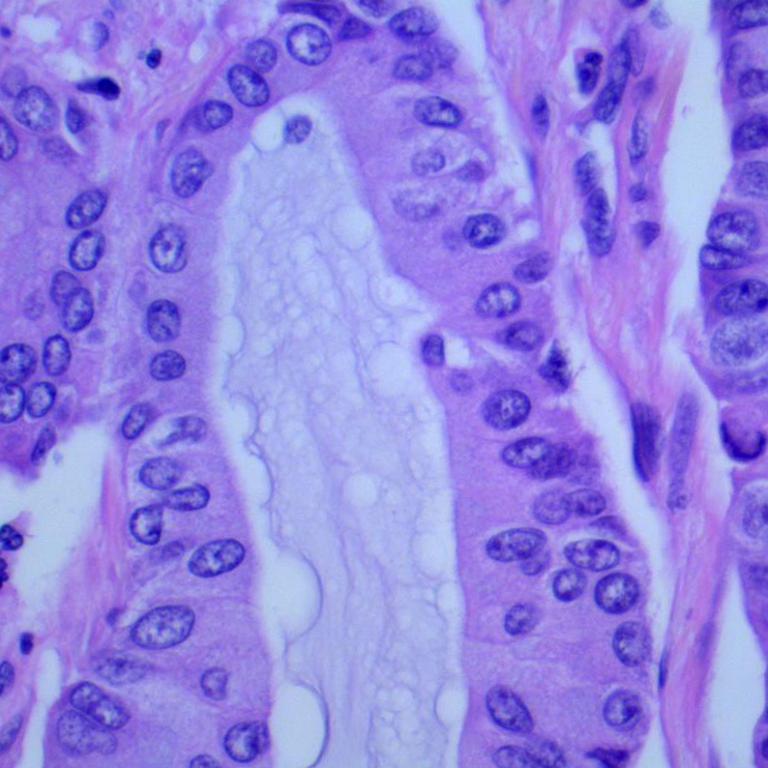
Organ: lung
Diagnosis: adenocarcinomas